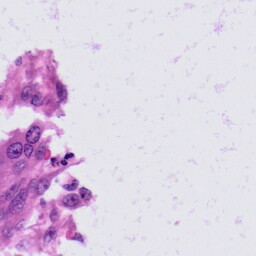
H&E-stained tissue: Skin